Question: Let's condsider the <URL> as included in the aplpack library in R. A bagplot is a bivariate generalisation of a boxplot and therefore gives insight in the distribution of data points in both axes.
Example of a bagplot:

Code for the example:
'''
# example of Rousseeuw et al., see R-package rpart
cardata <- structure(as.integer( c(2560,2345,1845,2260,2440,
2285, 2275, 2350, 2295, 1900, 2390, 2075, 2330, 3320, 2885,
3310, 2695, 2170, 2710, 2775, 2840, 2485, 2670, 2640, 2655,
3065, 2750, 2920, 2780, 2745, 3110, 2920, 2645, 2575, 2935,
2920, 2985, 3265, 2880, 2975, 3450, 3145, 3190, 3610, 2885,
3480, 3200, 2765, 3220, 3480, 3325, 3855, 3850, 3195, 3735,
3665, 3735, 3415, 3185, 3690, 97, 114, 81, 91, 113, 97, 97,
98, 109, 73, 97, 89, 109, 305, 153, 302, 133, 97, 125, 146,
107, 109, 121, 151, 133, 181, 141, 132, 133, 122, 181, 146,
151, 116, 135, 122, 141, 163, 151, 153, 202, 180, 182, 232,
143, 180, 180, 151, 189, 180, 231, 305, 302, 151, 202, 182,
181, 143, 146, 146)), .Dim = as.integer(c(60, 2)),
.Dimnames = list(NULL, c("Weight", "Disp.")))
bagplot(cardata,factor=3,show.baghull=TRUE,
show.loophull=TRUE,precision=1,dkmethod=2)
title("car data Chambers/Hastie 1992")
# points of y=x*x
bagplot(x=1:30,y=(1:30)^2,verbose=FALSE,dkmethod=2)
'''
The bagplot of aplpack seems to only support plotting a "bag" for a single data series. Even more interesting would be to plot two (or three) data series within a single bagplot, where visually comparing the "bags" of the data series gives insight in the differences in the data distributions of the data series. Does anyone know if (and if so, how) this can be done in R?
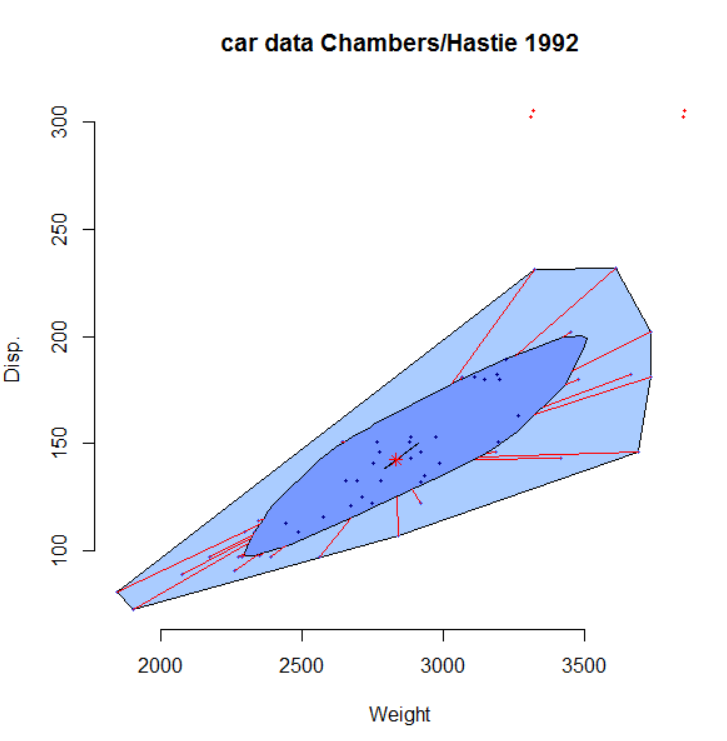
Answer: If we modify some of the 'aplpack::bagplot' code we can make a new geom for ggplot2. Then we can compare groups within a dataset in the usual ggplot2 ways. Here's one example:
'''
library(ggplot2)
ggplot(iris, aes(Sepal.Length, Sepal.Width,
colour = Species, fill = Species)) +
geom_bag() +
theme_minimal()
'''
<URL>
and we can show the points with the bagplot:
'''
ggplot(iris, aes(Sepal.Length, Sepal.Width,
colour = Species, fill = Species)) +
geom_bag() +
geom_point() +
theme_minimal()
'''
<URL>
Here's the code for the 'geom_bag' and modified 'aplpack::bagplot' function: <URL>